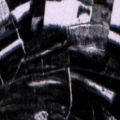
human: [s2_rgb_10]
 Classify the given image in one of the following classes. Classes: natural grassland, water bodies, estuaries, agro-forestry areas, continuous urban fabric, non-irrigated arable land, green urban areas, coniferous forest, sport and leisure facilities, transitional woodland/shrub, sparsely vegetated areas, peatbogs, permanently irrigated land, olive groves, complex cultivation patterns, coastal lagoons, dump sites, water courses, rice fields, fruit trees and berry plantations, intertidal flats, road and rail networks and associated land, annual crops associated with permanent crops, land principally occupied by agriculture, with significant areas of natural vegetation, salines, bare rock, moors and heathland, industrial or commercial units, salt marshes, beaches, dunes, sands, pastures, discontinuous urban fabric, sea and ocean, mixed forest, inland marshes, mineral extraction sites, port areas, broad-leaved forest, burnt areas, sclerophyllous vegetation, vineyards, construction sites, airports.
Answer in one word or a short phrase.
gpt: non-irrigated arable land, mixed forest